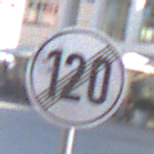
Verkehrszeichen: EndeGeschwindigkeit120
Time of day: MorningAfternoon
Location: Outdoor (Urban)
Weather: Clear
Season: NotSpecified
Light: Natural